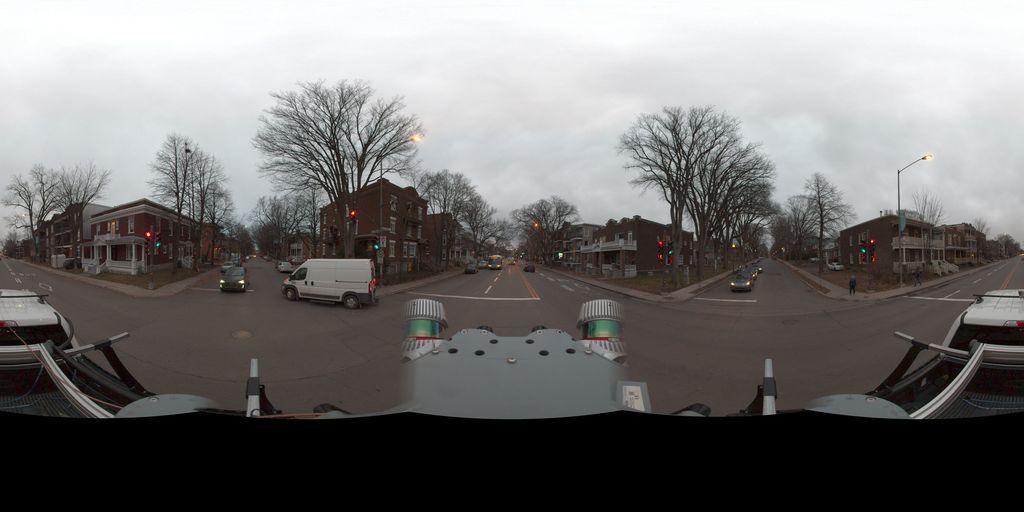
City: quebec_city